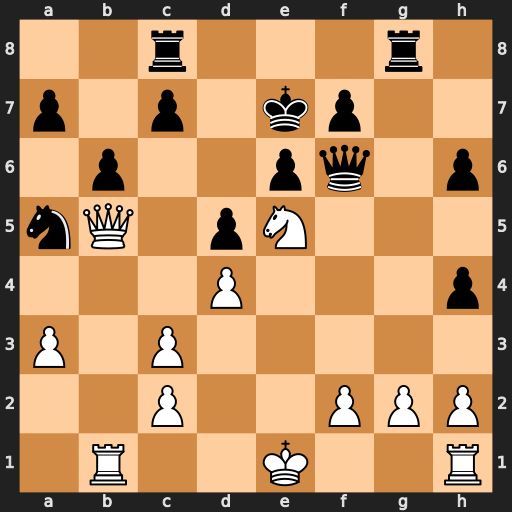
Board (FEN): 2r3r1/p1p1kp2/1p2pq1p/nQ1pN3/3P3p/P1P5/2P2PPP/1R2K2R
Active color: w
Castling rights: K
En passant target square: -
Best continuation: Qd7+ Kf8 Qxc8+